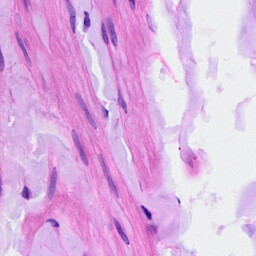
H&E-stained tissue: Ovarian